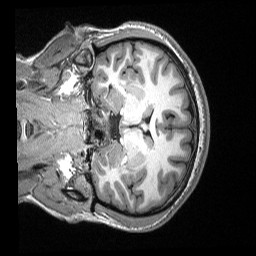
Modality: T1w
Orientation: coronal
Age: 17
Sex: female